Question: Native iOS 'Mail.app' has got a great function when creating a new letter. The whole screen is a 'UIScrollView' and the place for writing the body of the letter is a 'UITextView' which scrolling is disabled.

As you type the height of this 'TextView' as well as the height of 'UIScrollView' changes dynamically, and 'UIScrollView' scrolls down leaving some pixels above the keyboard for new text.
I know this process has to be done in the 'textViewDidChange' method but while attempting to do the same, something goes wrong in my code - 'UITextField' might sometimes go down, under 'UIScrollView'. Here's how I try to do this:
'''
-(void)textViewDidChange:(UITextView *)textView {
CGRect frame = emailTextView.frame;
frame.size.height = emailTextView.contentSize.height;
emailTextView.frame = frame;
mainScrollView.contentSize = CGSizeMake(320, emailTextView.contentSize.height + rightKeyboardSize.height + 20);
}
'''
Any ideas of what is going wrong here? Thanks in advance!
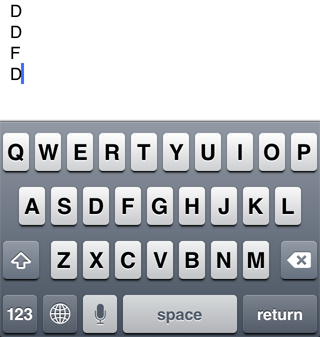
Answer: Ok, I implemented my own sample project to find the answer. You should replace the names for yours.
First, I will add observers to detect when the keyboard is shown or hidden:
'''
- (void)addKeyboardObserver
{
// This could be in an init method.
[[NSNotificationCenter defaultCenter] addObserver:self selector:@selector(keyboardDidShow:) name:UIKeyboardDidShowNotification object:nil];
[[NSNotificationCenter defaultCenter] addObserver:self selector:@selector(keyboardDidHide:) name:UIKeyboardDidHideNotification object:nil];
}
- (void)keyboardDidShow:(NSNotification*)notification
{
NSDictionary* keyboardInfo = [notification userInfo];
NSValue* keyboardFrameBegin = [keyboardInfo valueForKey:UIKeyboardFrameBeginUserInfoKey];
_keyboardFrameBeginRect = [keyboardFrameBegin CGRectValue];
UIScrollView *_scrollView = (UIScrollView*)self.view;
_scrollView.frame = CGRectMake(_scrollView.frame.origin.x,
_scrollView.frame.origin.y,
_scrollView.frame.size.width,
_scrollView.frame.size.height - _keyboardFrameBeginRect.size.height);
}
- (void)keyboardDidHide:(NSNotification*)notification
{
UIScrollView *_scrollView = (UIScrollView*)self.view;
_scrollView.frame = CGRectMake(_scrollView.frame.origin.x,
_scrollView.frame.origin.y,
_scrollView.frame.size.width,
_scrollView.frame.size.height +
_keyboardFrameBeginRect.size.height);
}
'''
Then, the textViewDidChange: method was changed to:
'''
- (void)textViewDidChange:(UITextView *)textView
{
UIScrollView *_scrollView = (UIScrollView*)self.view;
_textView.frame = CGRectMake(_textView.frame.origin.x,
_textView.frame.origin.y,
_textView.contentSize.width,
_textView.contentSize.height);
_scrollView.contentSize = _textView.frame.size;
if (_scrollView.frame.size.height < _textView.frame.size.height) {
CGPoint bottomOffset = CGPointMake(0,_textView.frame.size.height-_keyboardFrameBeginRect.size.height);
[_scrollView setContentOffset:bottomOffset animated:NO];
}
}
'''
Good Luck!